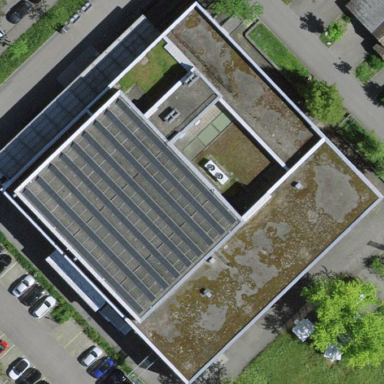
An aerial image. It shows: Hospital building.